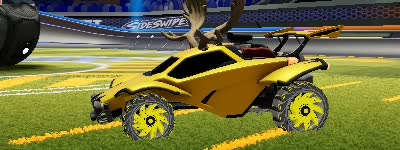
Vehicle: octane